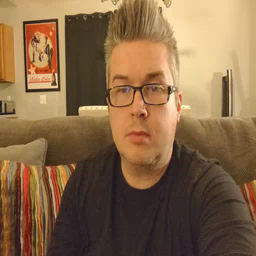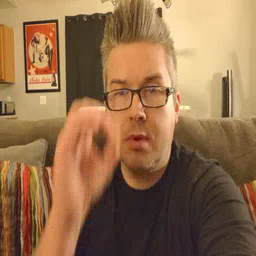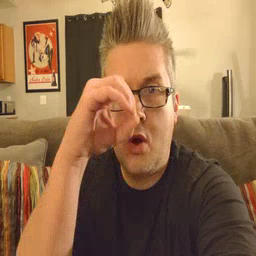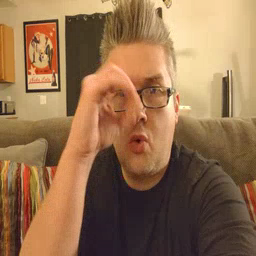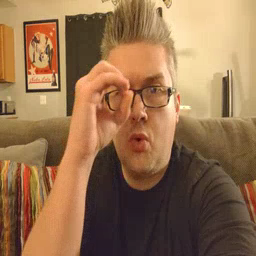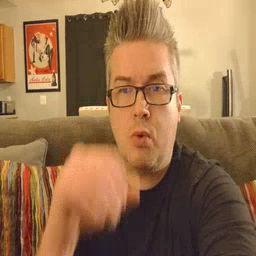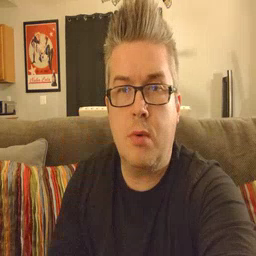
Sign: owl